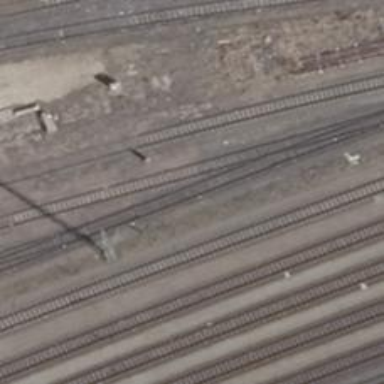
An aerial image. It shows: Railway switch.